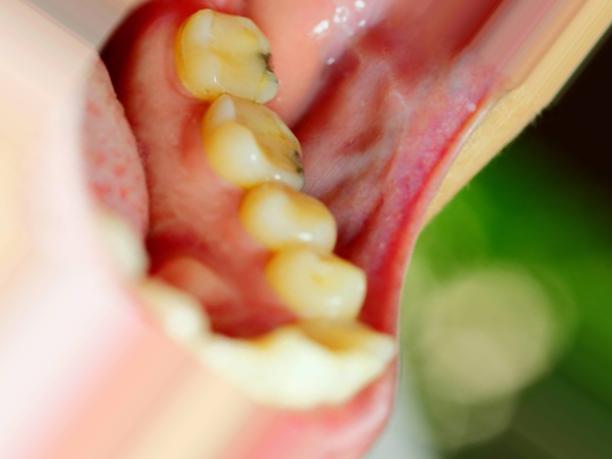
Condition: Caries